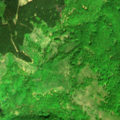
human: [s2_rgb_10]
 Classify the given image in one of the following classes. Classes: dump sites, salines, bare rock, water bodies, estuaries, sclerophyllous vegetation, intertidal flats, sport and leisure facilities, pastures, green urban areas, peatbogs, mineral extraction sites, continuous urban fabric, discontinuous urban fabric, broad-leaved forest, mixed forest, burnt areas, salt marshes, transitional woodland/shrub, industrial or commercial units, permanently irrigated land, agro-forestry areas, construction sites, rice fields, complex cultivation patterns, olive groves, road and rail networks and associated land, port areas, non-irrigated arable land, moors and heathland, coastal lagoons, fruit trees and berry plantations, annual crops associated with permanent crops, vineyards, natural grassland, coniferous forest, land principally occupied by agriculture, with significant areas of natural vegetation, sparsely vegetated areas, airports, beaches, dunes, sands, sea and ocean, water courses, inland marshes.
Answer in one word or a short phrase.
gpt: broad-leaved forest, coniferous forest, transitional woodland/shrub